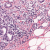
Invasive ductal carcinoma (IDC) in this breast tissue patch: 1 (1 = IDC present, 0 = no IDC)